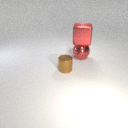
large red metal sphere below large red metal cube